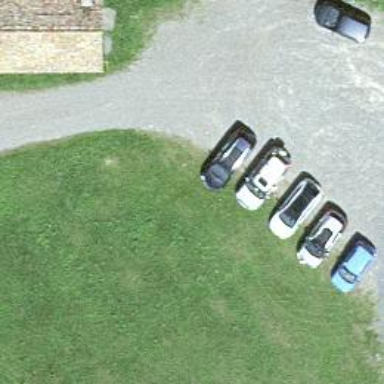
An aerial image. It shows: Parking area with surface.